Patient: sex F, age 39
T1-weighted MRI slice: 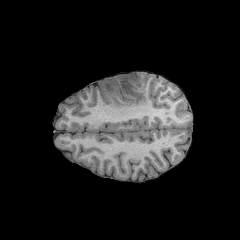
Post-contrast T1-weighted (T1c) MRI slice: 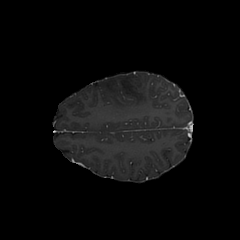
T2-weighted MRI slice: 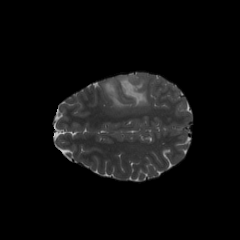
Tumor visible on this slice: yes
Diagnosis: Astrocytoma, IDH-mutant
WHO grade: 2